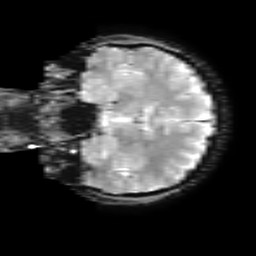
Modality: T2starw
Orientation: coronal
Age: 30
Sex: female
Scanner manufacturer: ge
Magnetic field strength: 3 T
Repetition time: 0.65 s
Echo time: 0.02 s